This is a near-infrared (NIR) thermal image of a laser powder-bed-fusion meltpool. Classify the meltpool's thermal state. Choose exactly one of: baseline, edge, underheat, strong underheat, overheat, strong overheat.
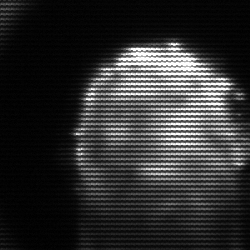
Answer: baseline